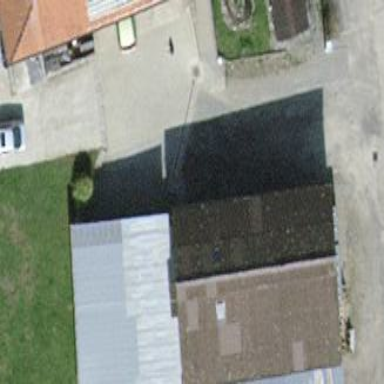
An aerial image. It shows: Shed building.